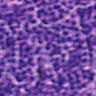
Metastatic tissue present: no